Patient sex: F
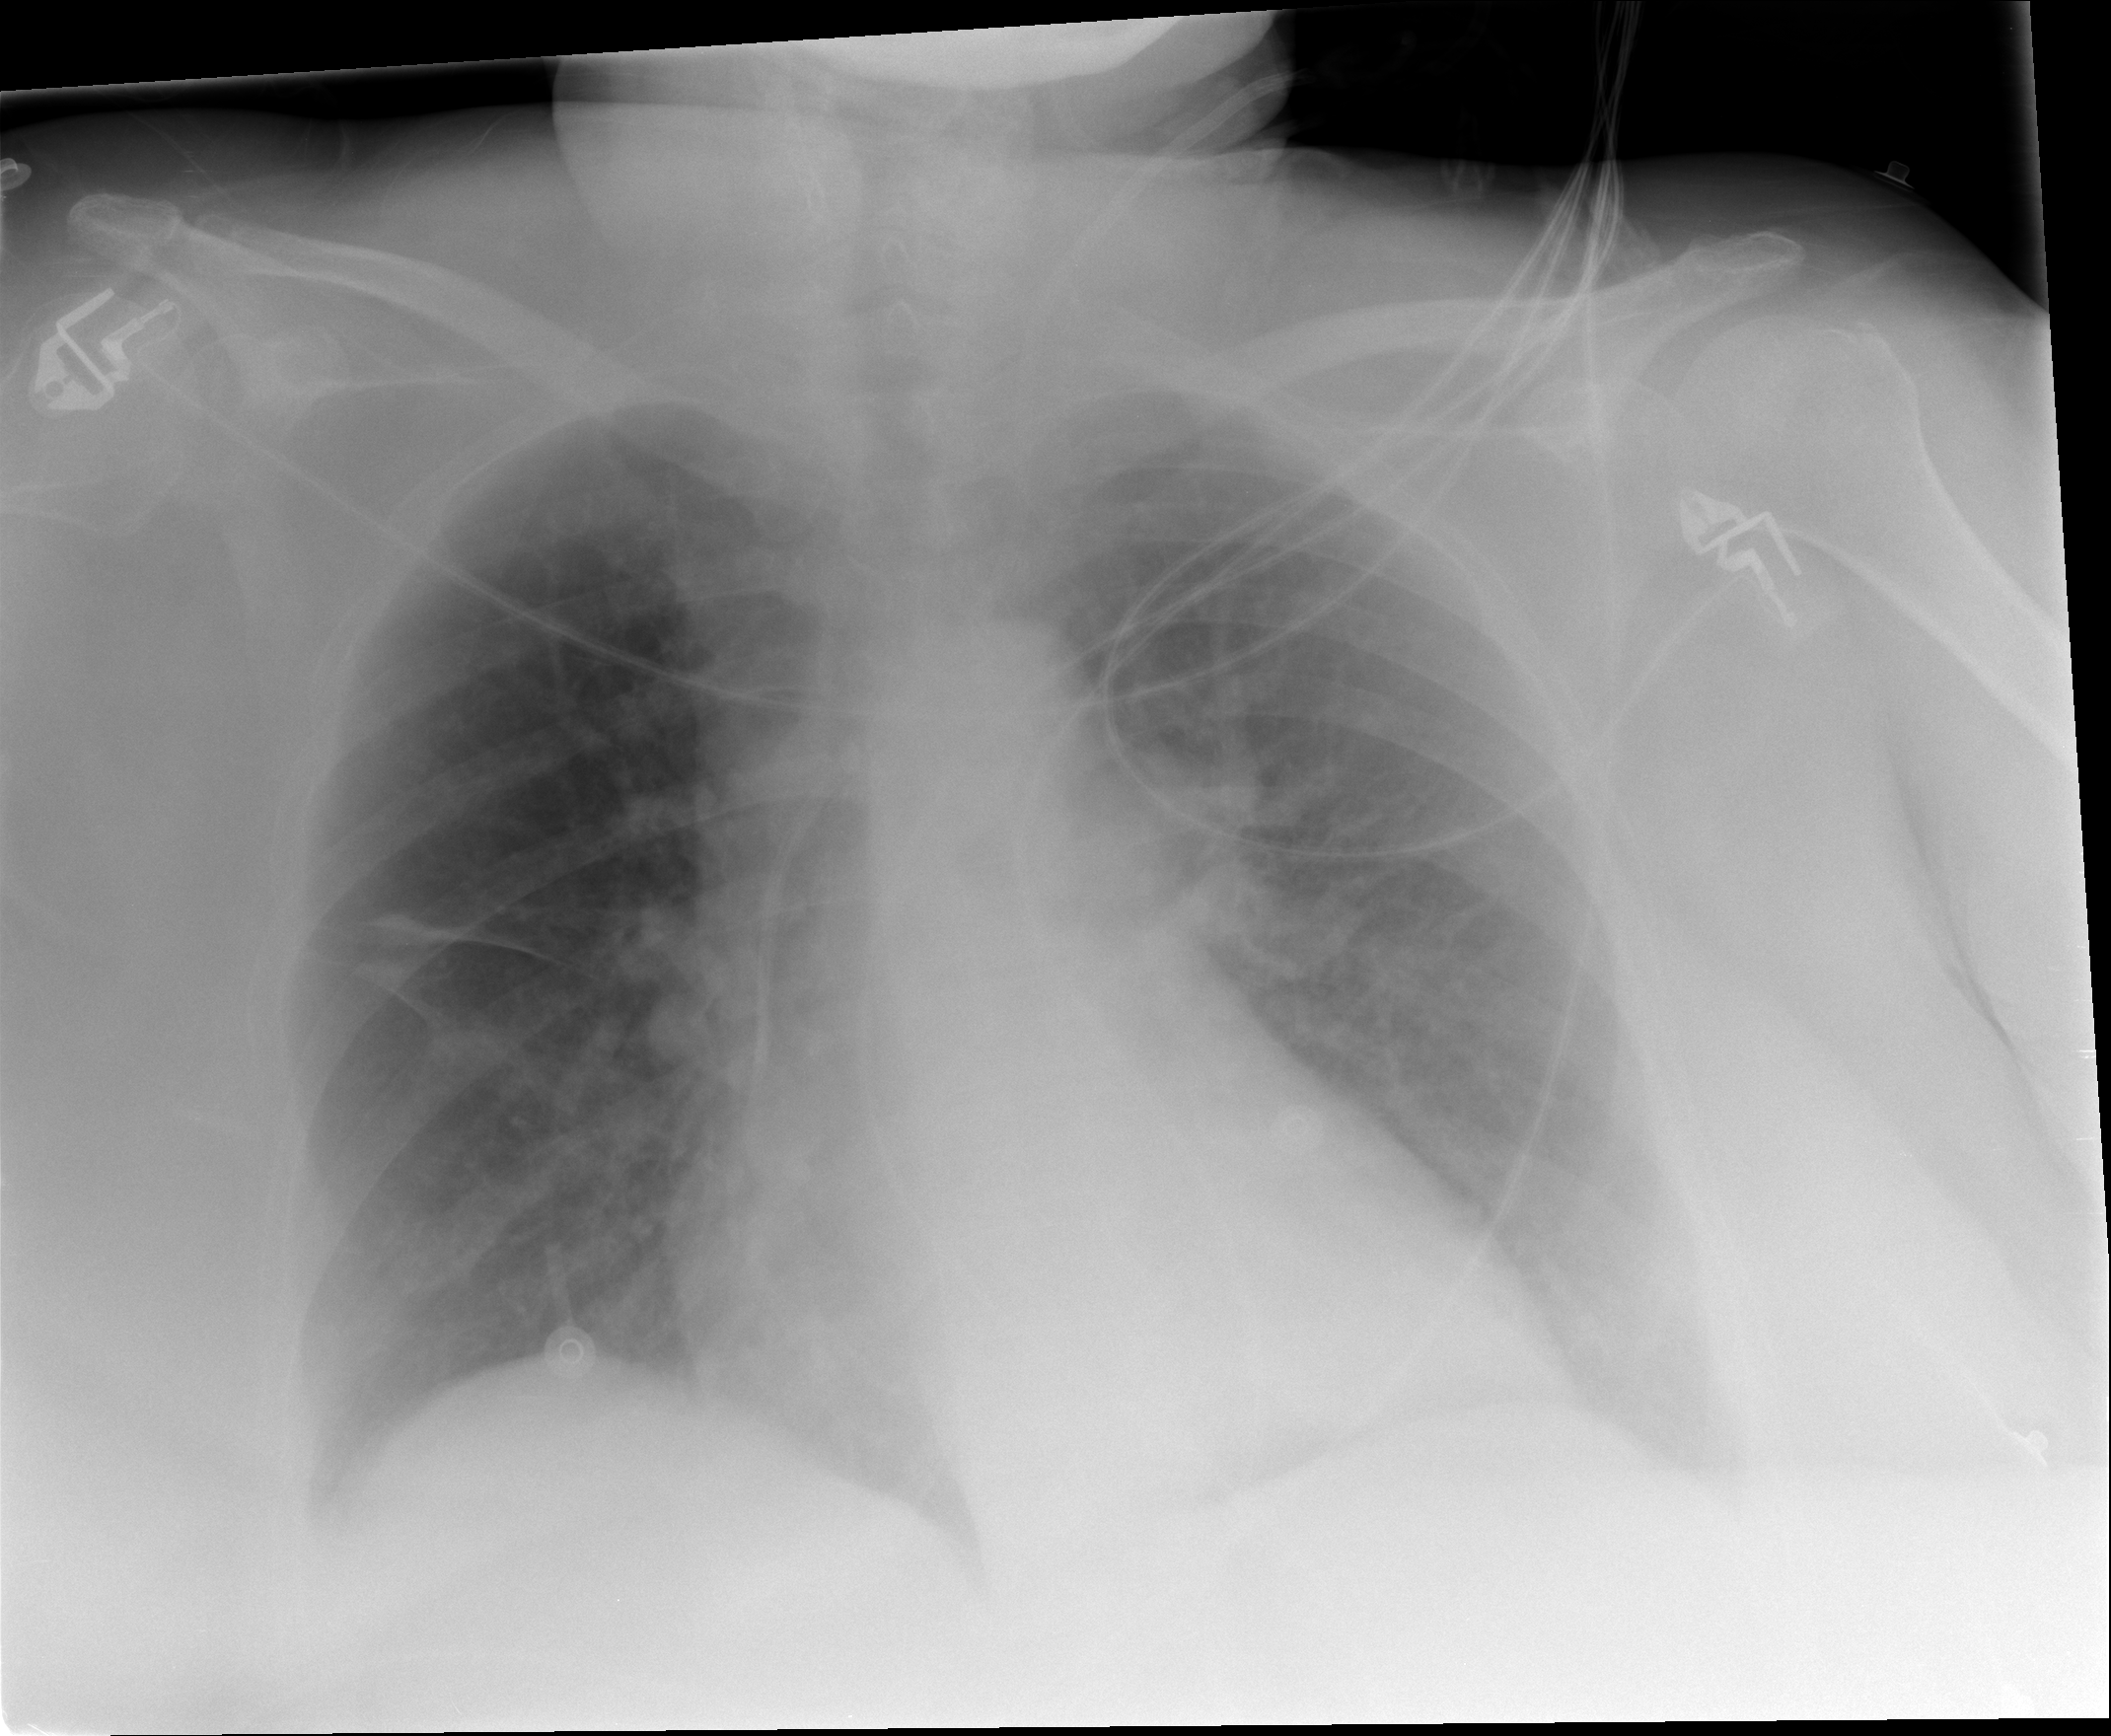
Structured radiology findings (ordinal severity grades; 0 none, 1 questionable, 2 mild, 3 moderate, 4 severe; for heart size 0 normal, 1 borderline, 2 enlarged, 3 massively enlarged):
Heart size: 1
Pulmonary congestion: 2
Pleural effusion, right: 0
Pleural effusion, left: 2
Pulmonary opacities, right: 0
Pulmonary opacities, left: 0
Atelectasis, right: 1
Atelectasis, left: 2